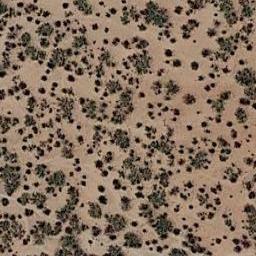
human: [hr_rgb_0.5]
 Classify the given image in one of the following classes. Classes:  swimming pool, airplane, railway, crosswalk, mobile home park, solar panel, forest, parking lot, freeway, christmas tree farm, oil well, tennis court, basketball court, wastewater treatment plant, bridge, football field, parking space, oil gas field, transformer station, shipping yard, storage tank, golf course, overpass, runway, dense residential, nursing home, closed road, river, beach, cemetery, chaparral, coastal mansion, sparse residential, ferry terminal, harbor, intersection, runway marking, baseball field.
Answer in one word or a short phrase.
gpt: chaparral